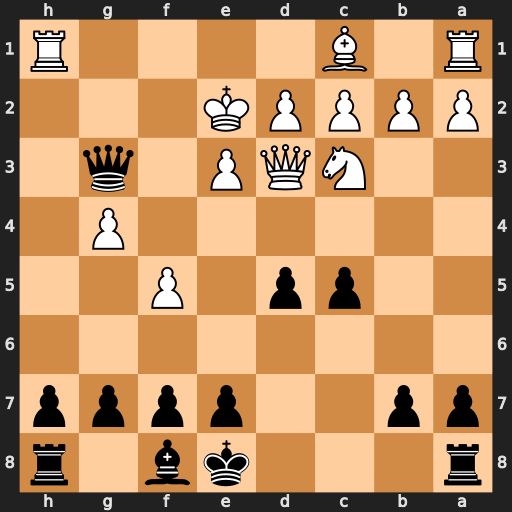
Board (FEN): r3kb1r/pp2pppp/8/2pp1P2/6P1/2NQP1q1/PPPPK3/R1B4R
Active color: b
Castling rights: kq
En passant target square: -
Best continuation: Qg2+ Ke1 Qxh1+